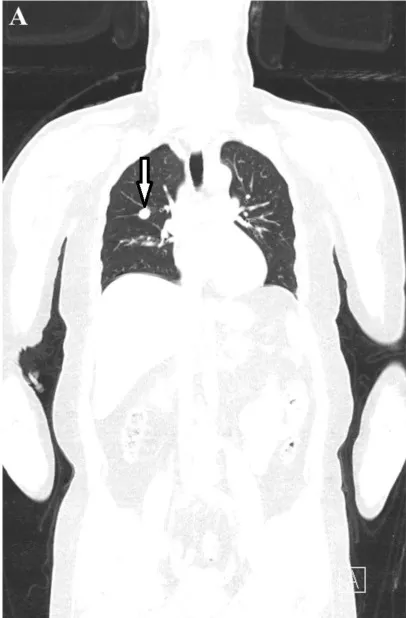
The multiplanar reformate image.
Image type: radiology (ct)